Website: ulta-beauty
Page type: payment
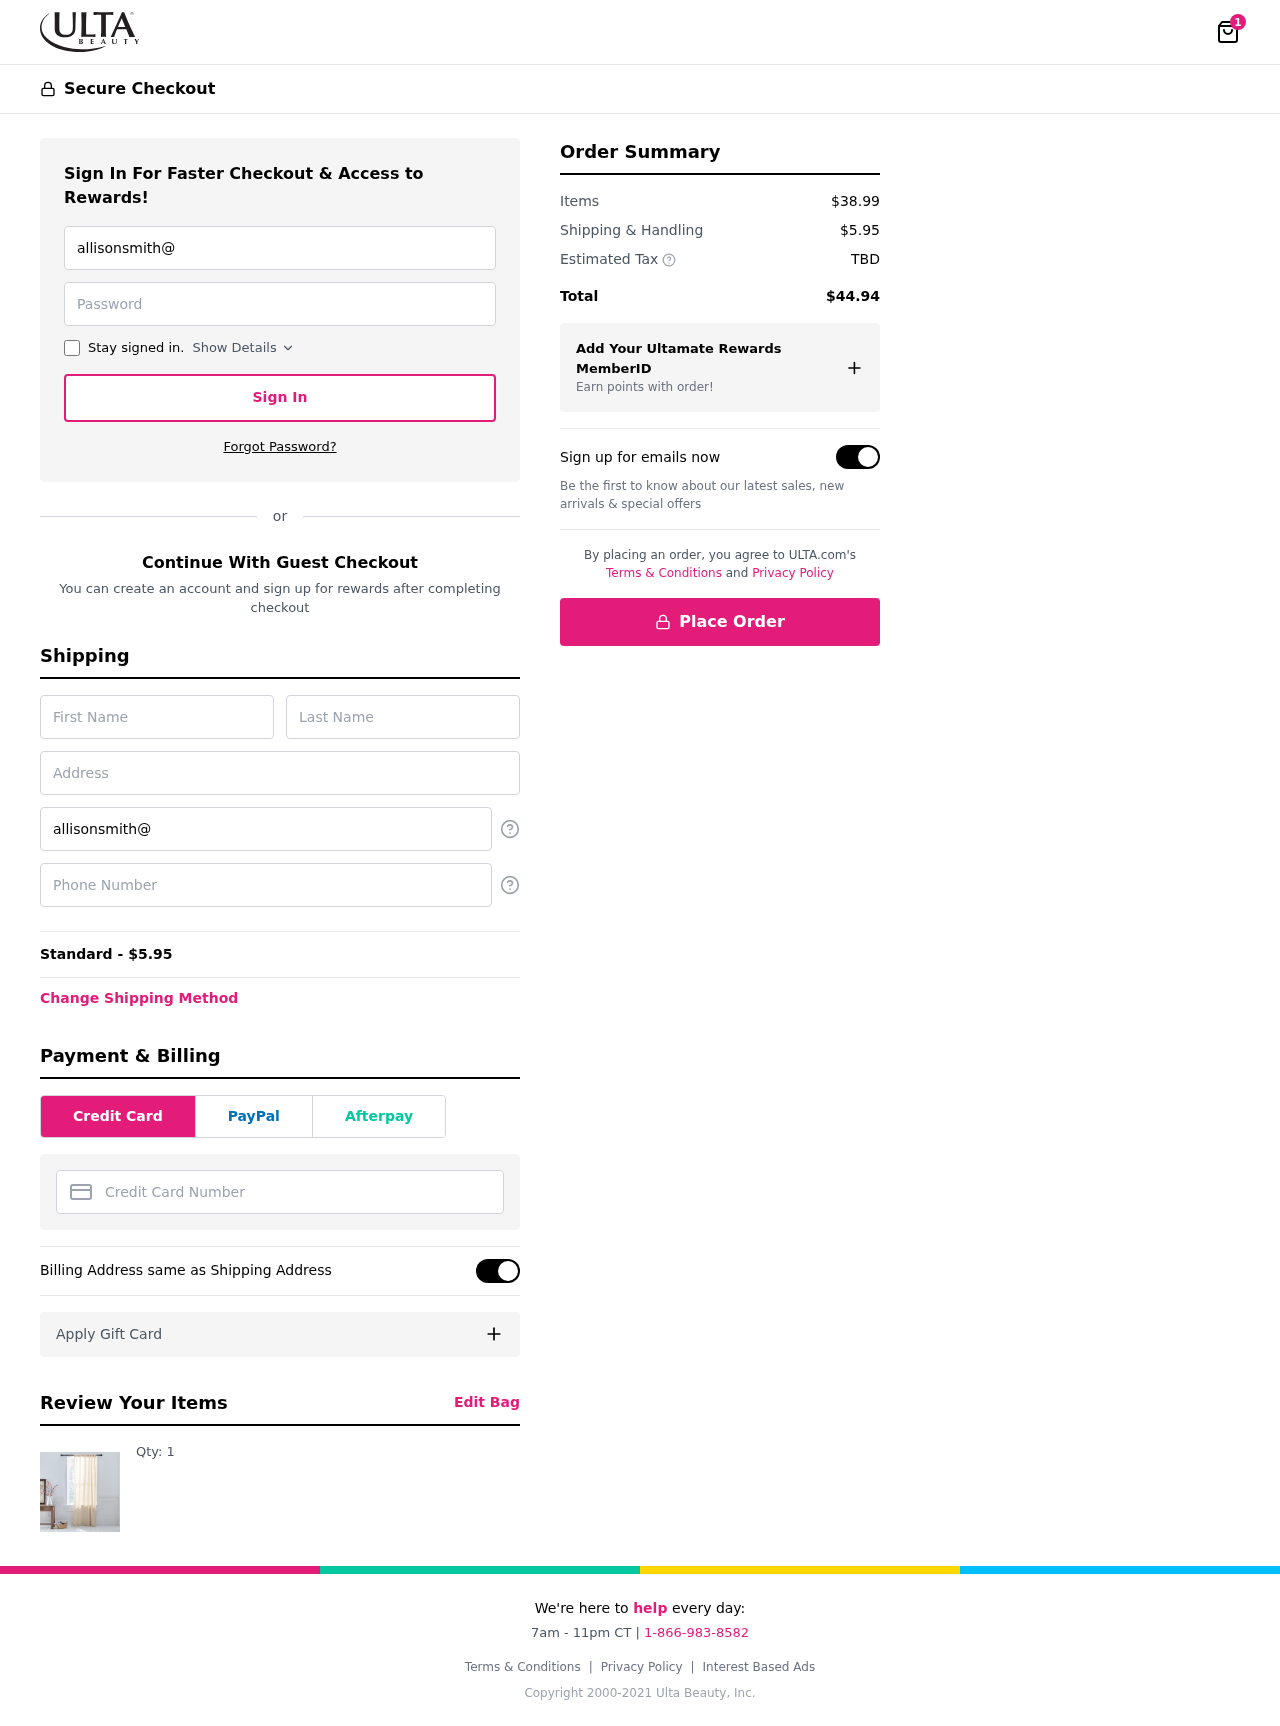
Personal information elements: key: PII_CARD_NUMBER
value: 2257 9956 9013 0106
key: PII_EMAIL
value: allisonsmith@yahoo.com
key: PII_FIRSTNAME
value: Allison
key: PII_LASTNAME
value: Smith
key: PII_PHONE
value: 6623608423
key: PII_STREET
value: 029 Kyle Skyway Suite 903
Product elements: key: PRODUCT1_QUANTITY
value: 1
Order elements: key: ORDER_NUM_ITEMS
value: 1
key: ORDER_SHIPPING_COST
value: $5.95
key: ORDER_SHIPPING_COST
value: Standard - $5.95
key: ORDER_SUBTOTAL
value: $38.99
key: ORDER_TAX
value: TBD
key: ORDER_TOTAL
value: $44.94